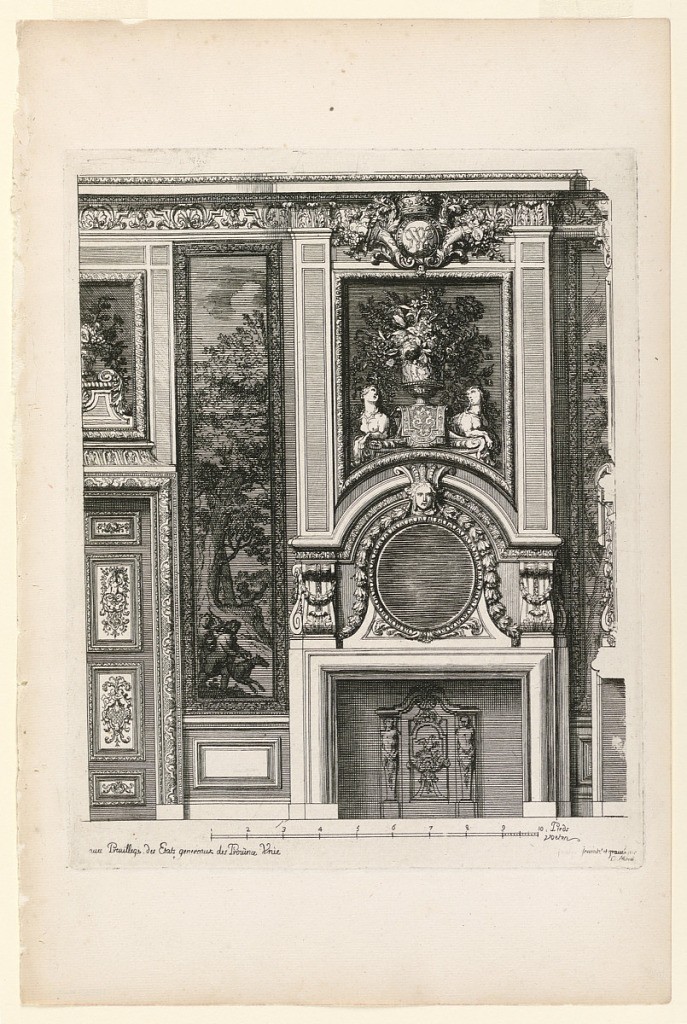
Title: Plate in Nouvelles Cheminée faittes en plusieur en droits (New Designs for Fireplaces)
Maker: Daniel Marot, French, active in the Netherlands and England, 1661–1752
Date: ca. 1700
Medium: Etching and engraving on white laid paper
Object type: Print
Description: The fireplace is decorated with an escutcheon flanked by two figures. A roundel framed by garlands and a mask over the mantelpiece. Above, a vase filled with flowers between two sphinxes, and a crowned roundel with cornucopia. Left, a panel depicting a landscape with trees and figures. Scale below.